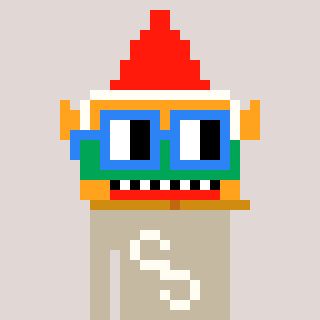
a pixel art character with square blue glasses, a gnome-shaped head and a bege-colored body on a warm background